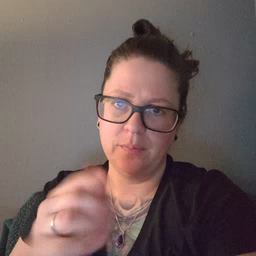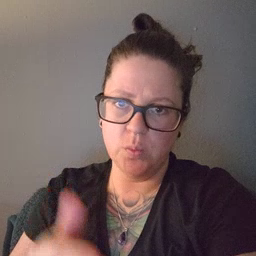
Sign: boat